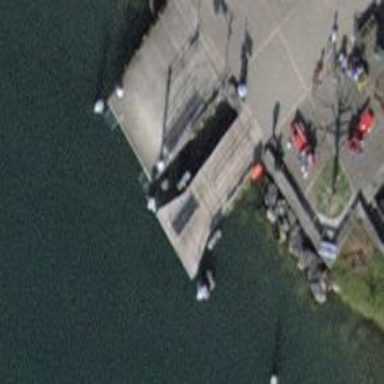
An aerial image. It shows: Pier serving as public transport platform for ferries.